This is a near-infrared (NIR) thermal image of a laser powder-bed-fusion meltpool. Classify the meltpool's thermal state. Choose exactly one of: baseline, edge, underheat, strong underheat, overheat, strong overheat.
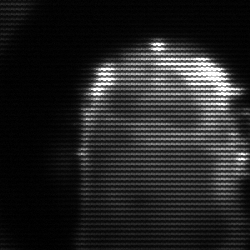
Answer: baseline